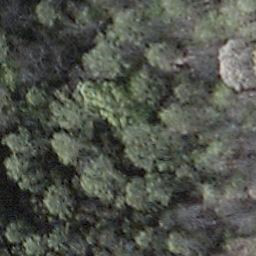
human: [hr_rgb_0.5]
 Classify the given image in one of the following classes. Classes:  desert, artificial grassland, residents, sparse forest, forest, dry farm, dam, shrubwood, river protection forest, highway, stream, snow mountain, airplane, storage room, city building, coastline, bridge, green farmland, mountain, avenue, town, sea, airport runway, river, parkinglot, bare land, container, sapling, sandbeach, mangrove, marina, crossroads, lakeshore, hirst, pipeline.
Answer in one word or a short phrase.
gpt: shrubwood